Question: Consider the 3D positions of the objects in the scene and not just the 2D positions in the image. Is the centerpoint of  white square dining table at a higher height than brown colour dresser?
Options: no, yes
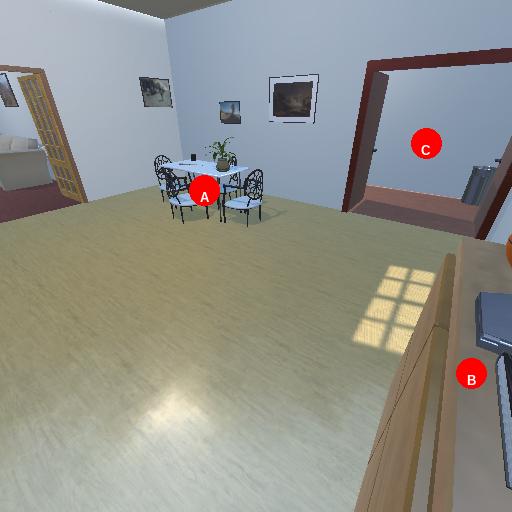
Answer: no